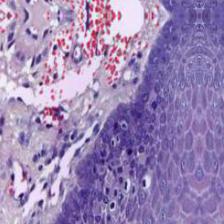
Diagnosis: Normal